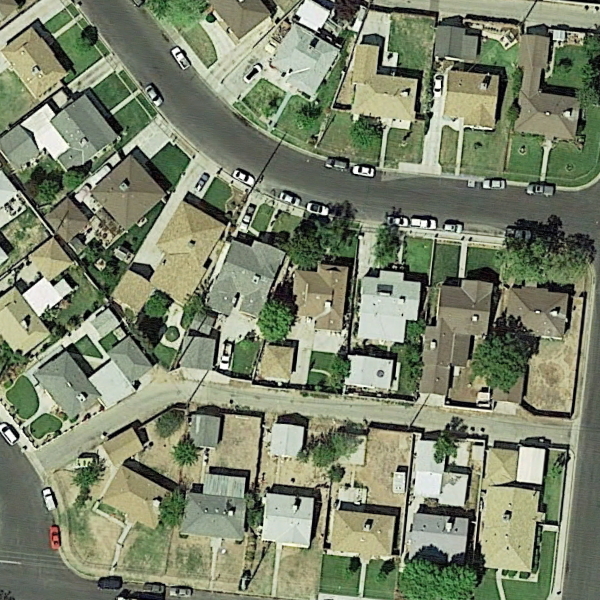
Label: DenseResidential